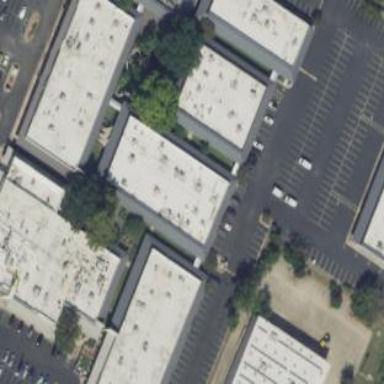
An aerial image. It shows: Office building.